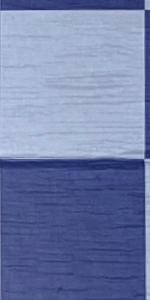
Label: Empty